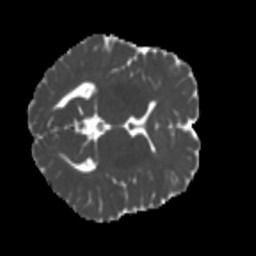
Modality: MD
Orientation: axial
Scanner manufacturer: siemens
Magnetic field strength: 3 T
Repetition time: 4 s
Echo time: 0.0594 s